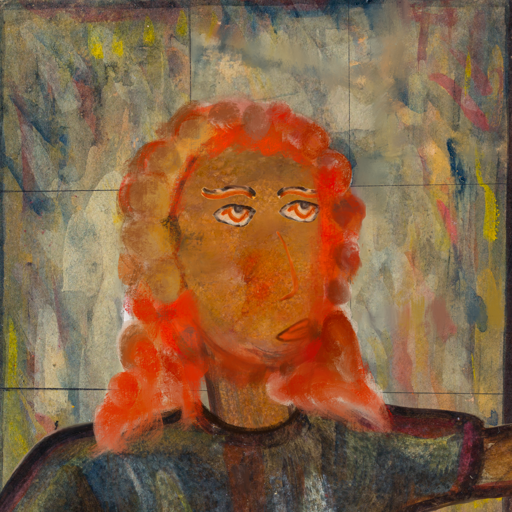
Background: GypsyMother, Head And Neck Side: Pipe, Face Side: Experience, Bust: Mosgoul, Hair Side: Rupkatha, Head Accessory: Blank, Second Necklace: Blank, Necklace: Blank, Baby: Blank